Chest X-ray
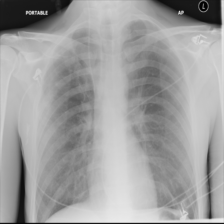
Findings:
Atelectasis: negative
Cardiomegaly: negative
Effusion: negative
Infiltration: positive
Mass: negative
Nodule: negative
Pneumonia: negative
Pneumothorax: negative
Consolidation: negative
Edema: negative
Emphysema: negative
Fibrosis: negative
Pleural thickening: negative
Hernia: negative